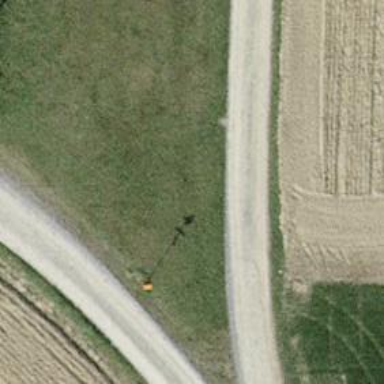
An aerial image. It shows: Pipeline marker.